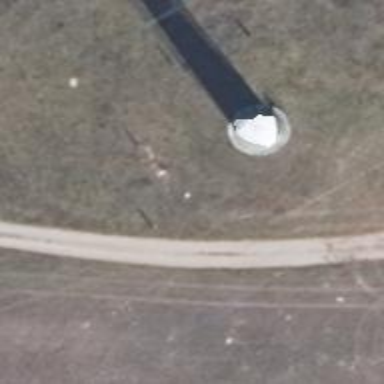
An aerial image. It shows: Wind generator powered by wind. The generator type is horizontal axis and it uses wind turbines.